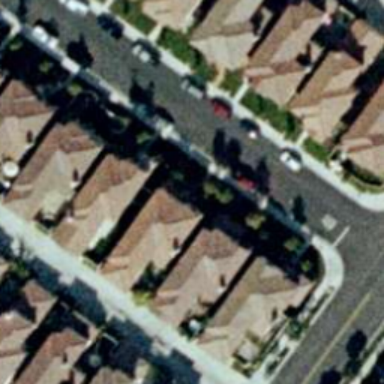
This is a dense residential area with houses and roads .